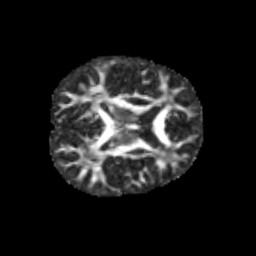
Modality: FA
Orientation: axial
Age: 9
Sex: male
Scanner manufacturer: siemens
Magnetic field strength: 3 T
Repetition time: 3.8 s
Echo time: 0.07 s